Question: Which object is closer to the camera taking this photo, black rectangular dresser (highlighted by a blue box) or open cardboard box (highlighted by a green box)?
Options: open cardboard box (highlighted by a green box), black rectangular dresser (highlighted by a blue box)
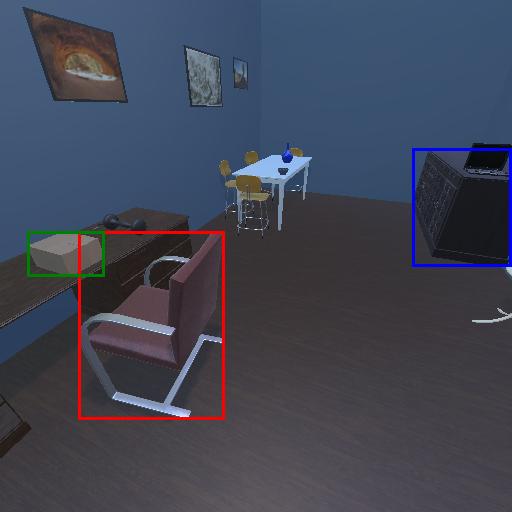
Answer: open cardboard box (highlighted by a green box)